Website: slack
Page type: billing-address
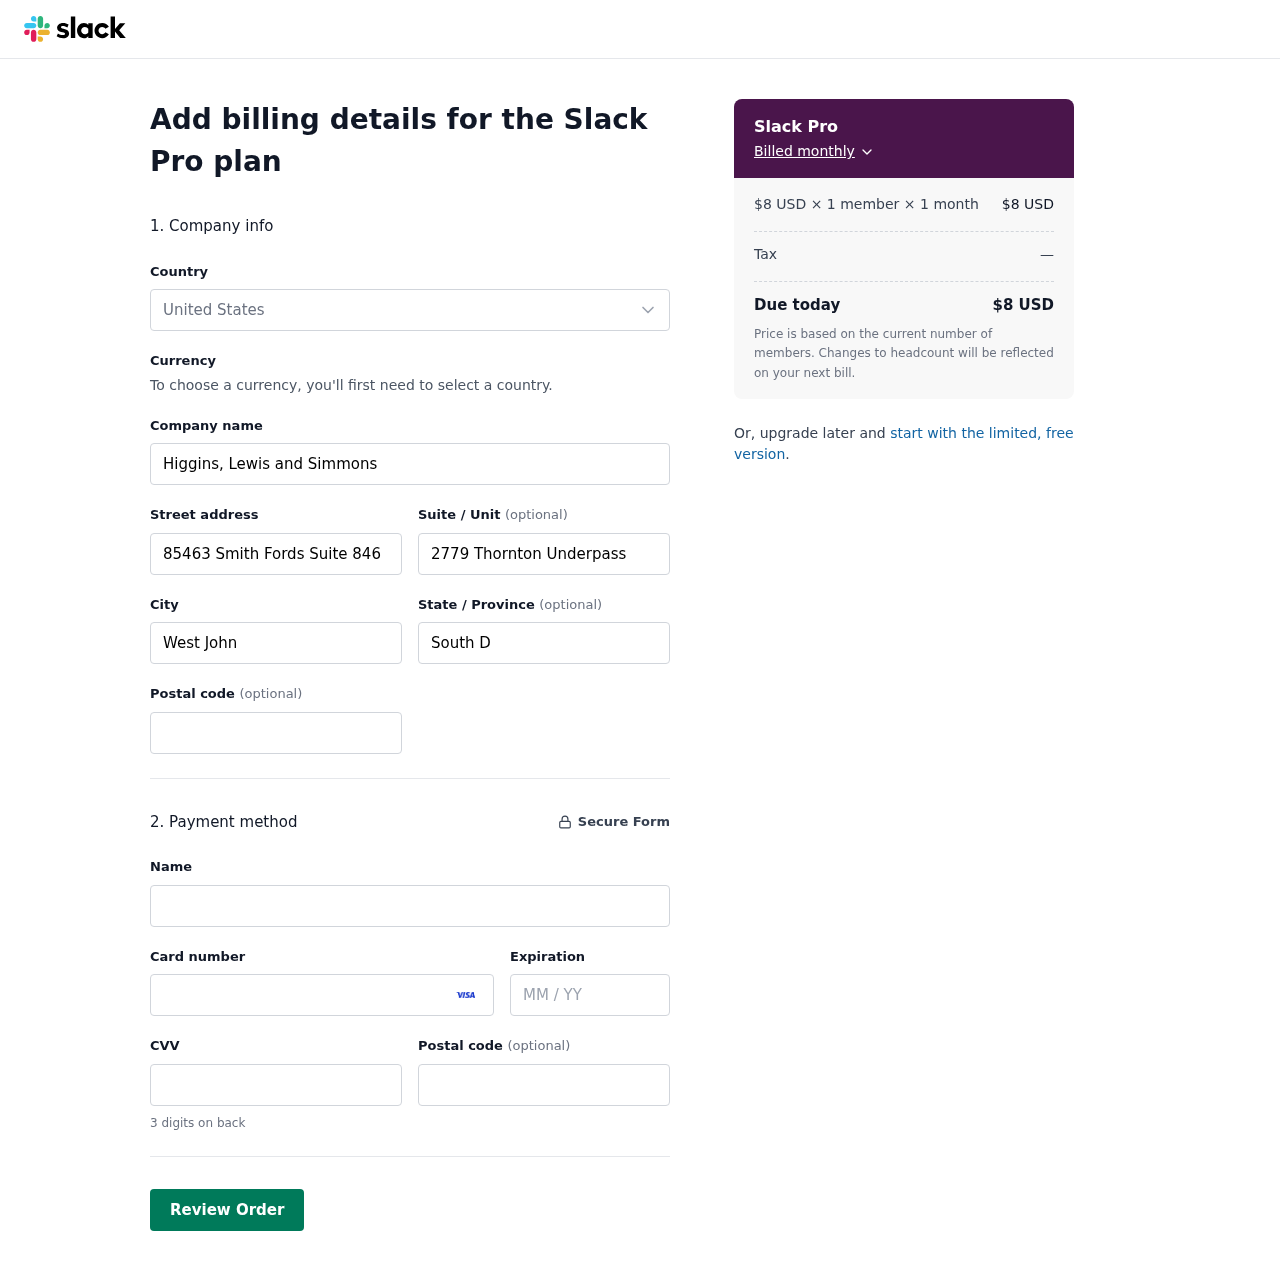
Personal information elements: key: PII_CARD_CVV
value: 616
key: PII_CARD_EXPIRY
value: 03/29
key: PII_CARD_NUMBER
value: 4490 8045 4012 9131
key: PII_CITY
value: West John
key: PII_COMPANY
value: Higgins, Lewis and Simmons
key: PII_COUNTRY
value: United States
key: PII_FULLNAME
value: Ian Hill
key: PII_POSTCODE
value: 56521
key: PII_POSTCODE2
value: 24155
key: PII_STATE
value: South Dakota
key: PII_STREET
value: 85463 Smith Fords Suite 846
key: PII_STREET2
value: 2779 Thornton Underpass
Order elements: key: ORDER_PLAN_PRICE
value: $8 USD
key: ORDER_NUM_MEMBERS
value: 1 member
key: ORDER_NUM_MONTHS
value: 1 month
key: ORDER_SUBTOTAL
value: $8 USD
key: ORDER_TAX
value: —
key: ORDER_TOTAL
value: $8 USD